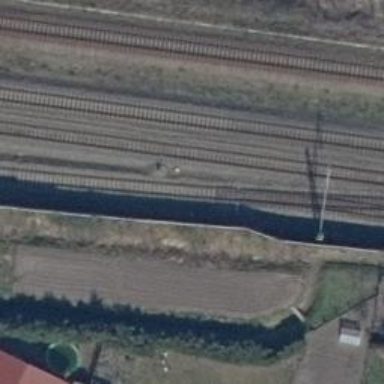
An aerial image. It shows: Railway signal.